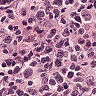
Metastatic tissue present: no